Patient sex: M
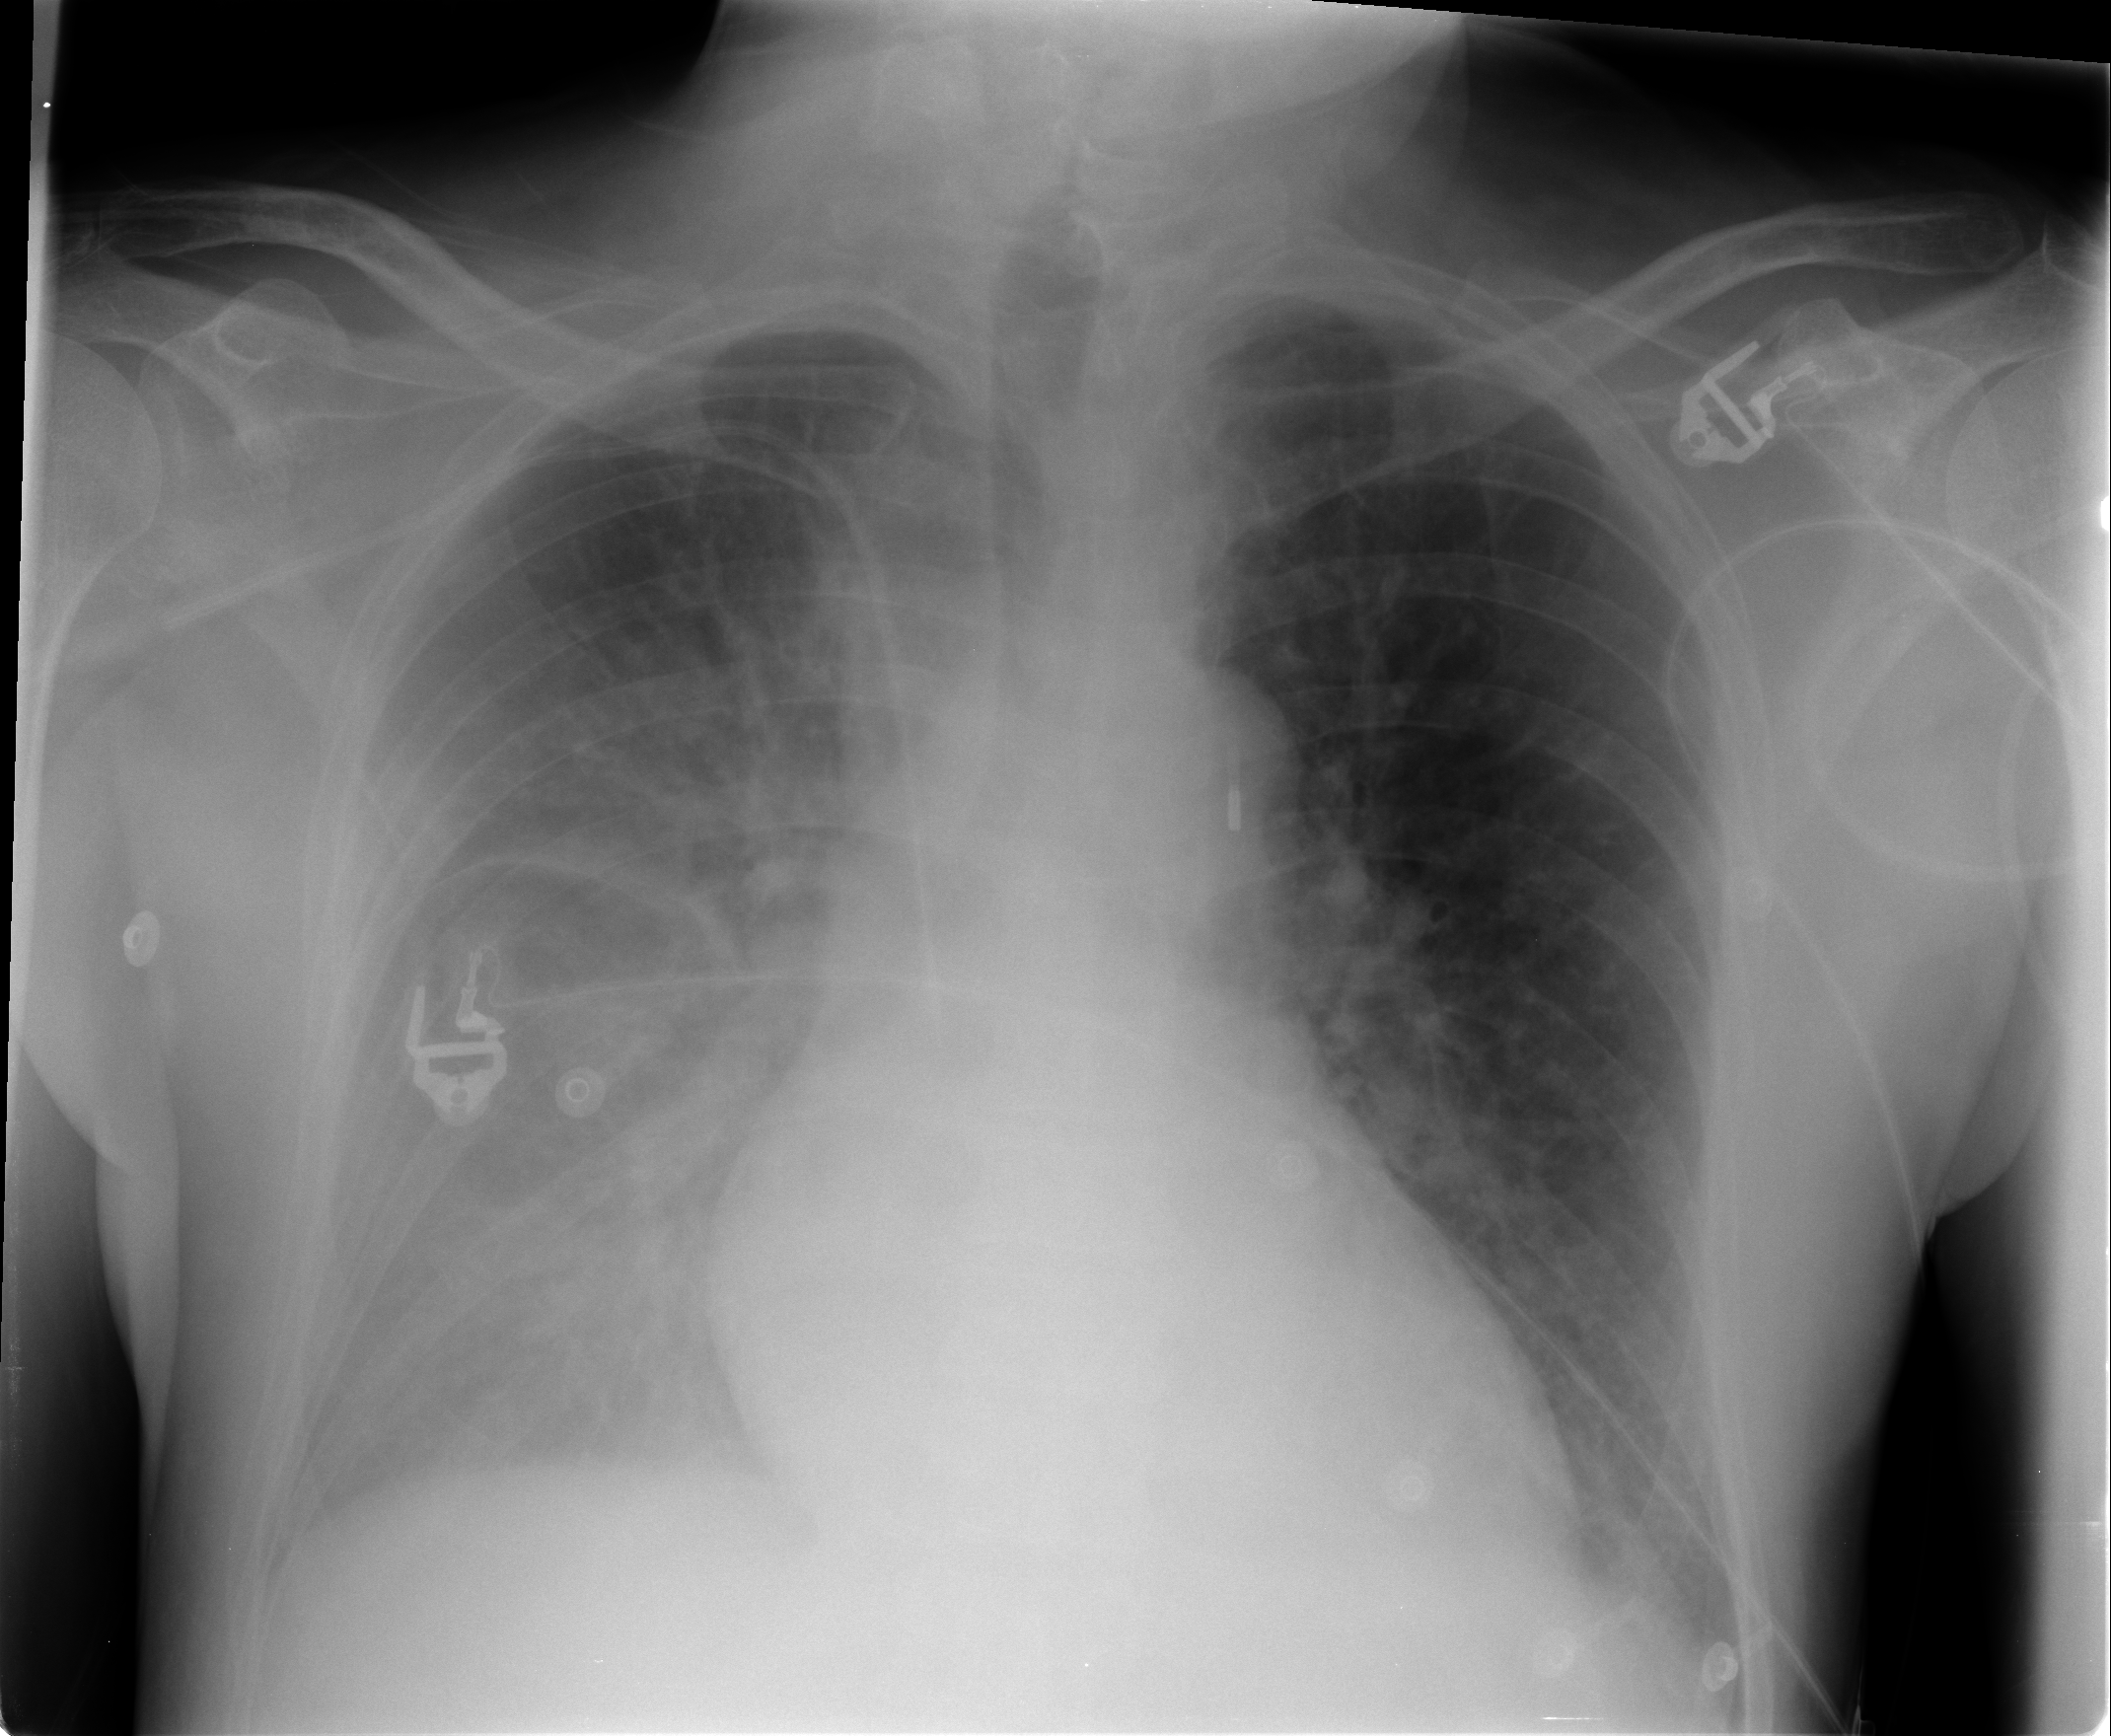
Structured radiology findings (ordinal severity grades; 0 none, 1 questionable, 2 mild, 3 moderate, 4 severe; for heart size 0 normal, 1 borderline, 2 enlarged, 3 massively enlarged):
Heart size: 1
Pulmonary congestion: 1
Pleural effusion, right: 3
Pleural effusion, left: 1
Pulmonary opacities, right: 2
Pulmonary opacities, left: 0
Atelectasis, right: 2
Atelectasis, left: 2